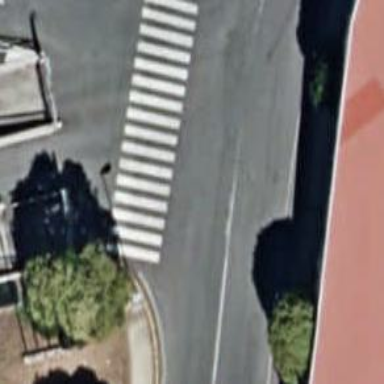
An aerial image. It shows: Zebra crossing on the road.